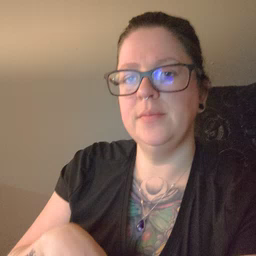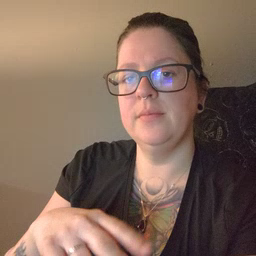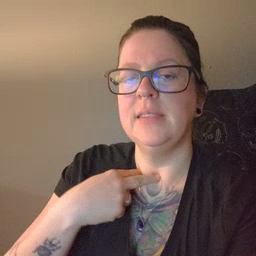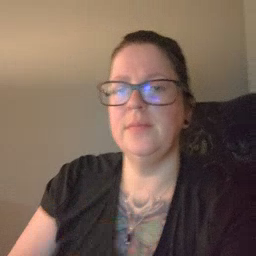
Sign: stuck